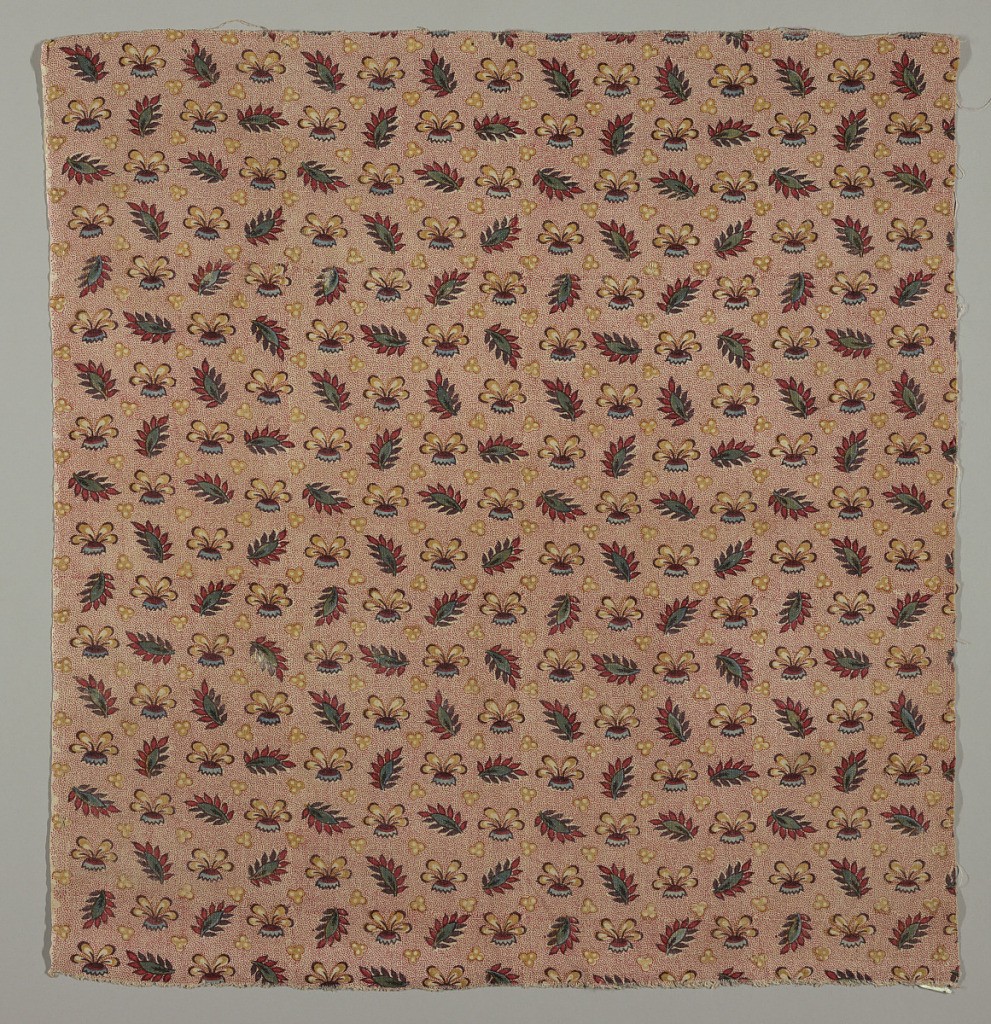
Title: Textile
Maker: Oberkampf & Cie., Jouy-en-Josas, France, 1759–1815
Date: ca. 1780
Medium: linen warp, cotton weft Technique: block printed on plain weave
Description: Heavyweight fragment in a small allover design of leaf and bud clusters. Ground in red picotage. Leaf with a green center and leaves in red and dark brown. Buds are yellow rising from small mounds of red and blue.